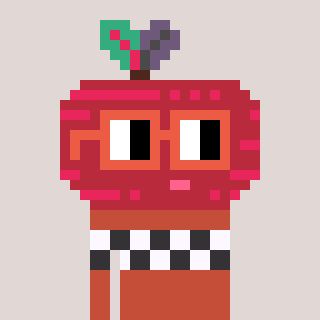
a pixel art character with square orange glasses, a beet-shaped head and a rust-colored body on a warm background